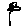
Label: flower